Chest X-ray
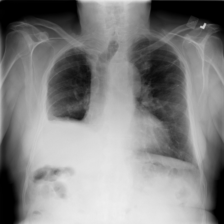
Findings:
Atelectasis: negative
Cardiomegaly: negative
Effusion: positive
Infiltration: positive
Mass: negative
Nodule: negative
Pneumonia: negative
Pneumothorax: negative
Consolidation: negative
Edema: negative
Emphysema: negative
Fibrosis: negative
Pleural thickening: positive
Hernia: negative